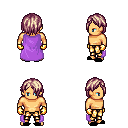
a pixel art fantasy rpg character, male body template, human, tanned skin, lavender cape, gold greaves, white blonde bangs hairstyle, gold gloves, black slippers, four views (front, back, left, right), 2x2 character sprite sheet, small pixel art, hard edges, no anti-aliasing